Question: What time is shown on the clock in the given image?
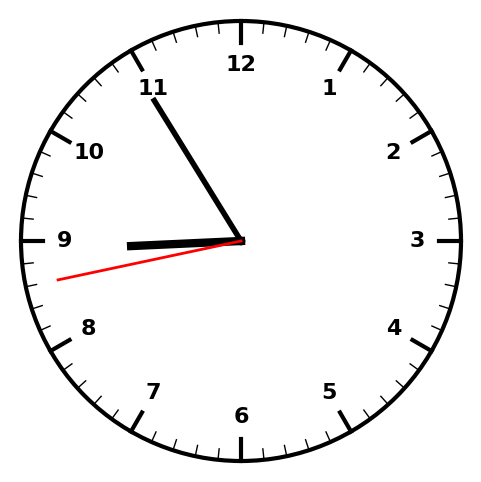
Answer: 08:54:43